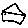
Label: house